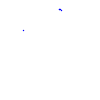
Particle: proton